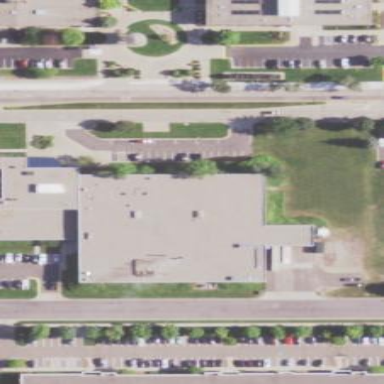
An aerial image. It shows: Building.